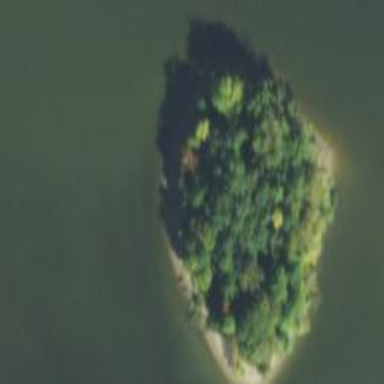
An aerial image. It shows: Islet.